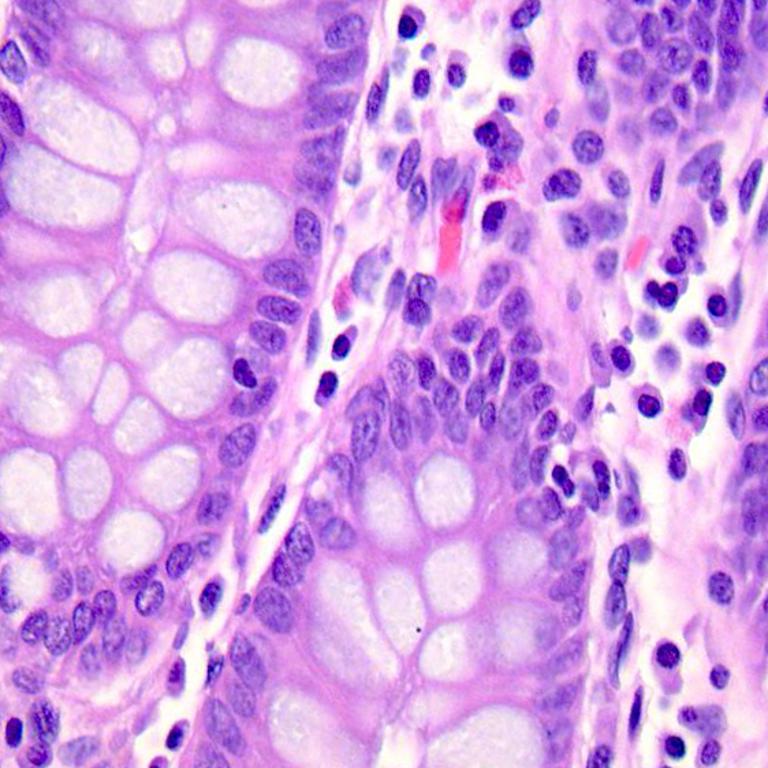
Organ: colon
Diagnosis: benign